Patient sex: M
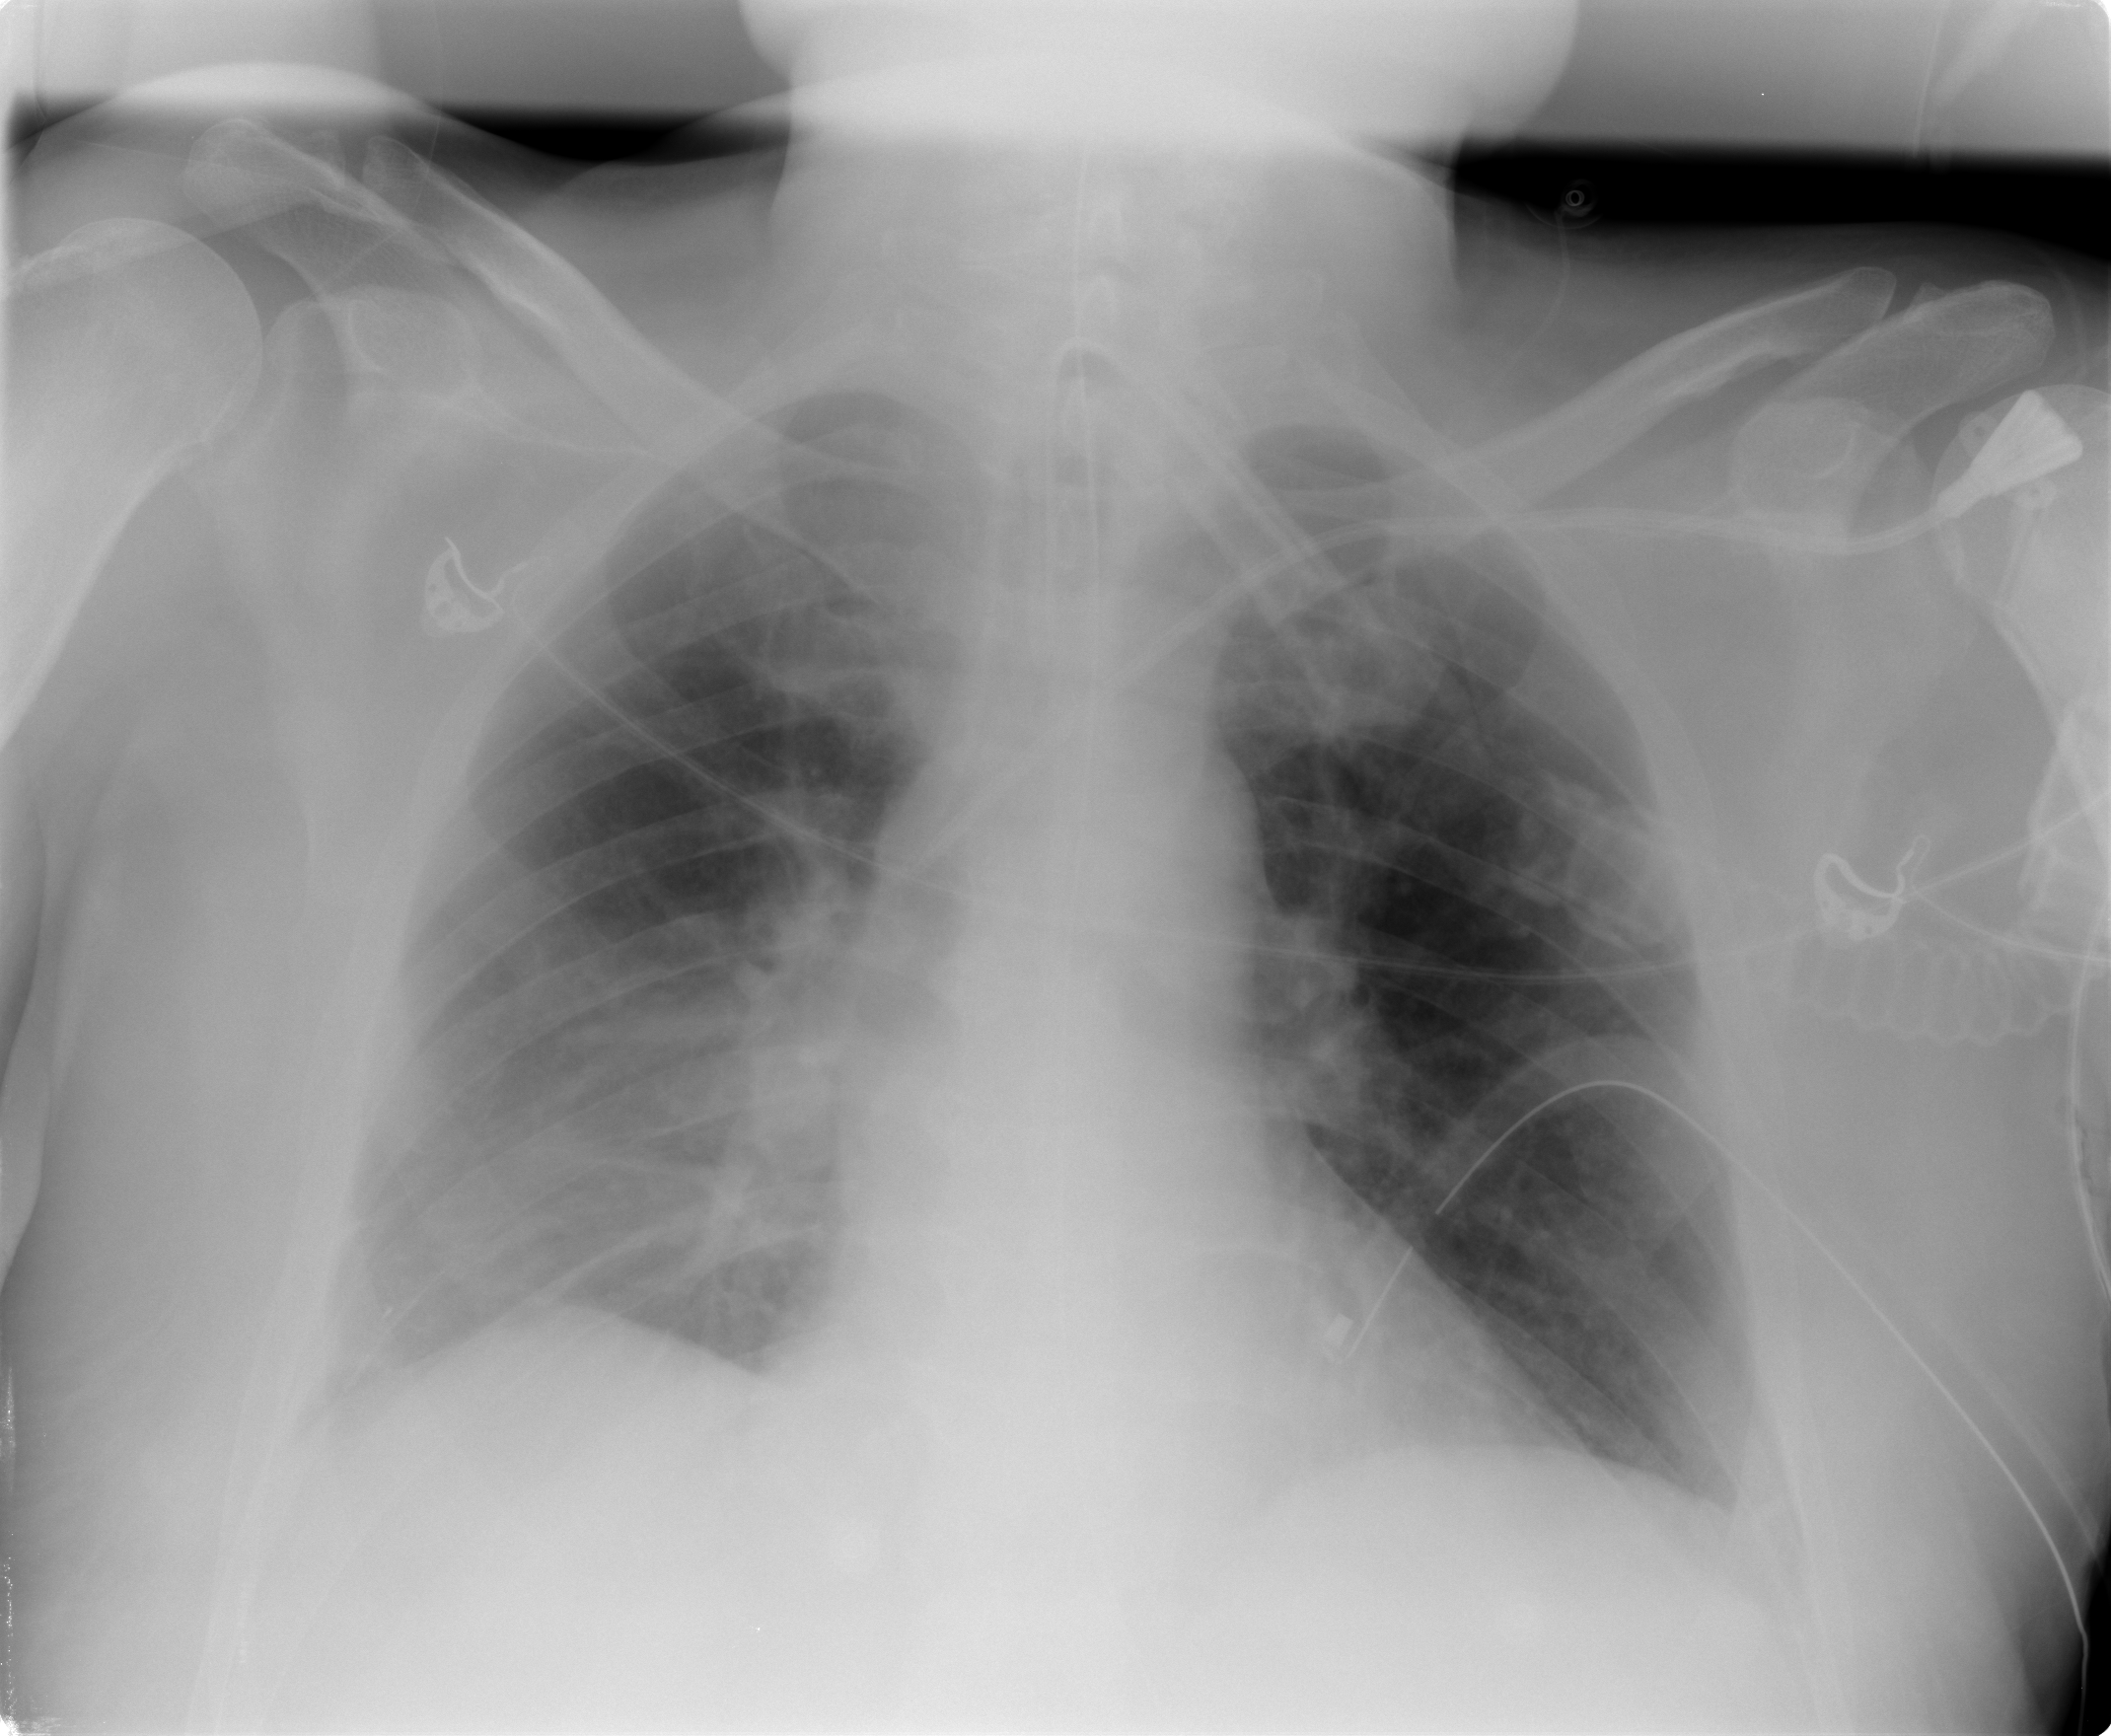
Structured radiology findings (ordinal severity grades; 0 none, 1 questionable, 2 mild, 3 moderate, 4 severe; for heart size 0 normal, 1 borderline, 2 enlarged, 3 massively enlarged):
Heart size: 2
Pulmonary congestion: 0
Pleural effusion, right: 2
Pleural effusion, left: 0
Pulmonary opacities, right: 0
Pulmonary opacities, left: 0
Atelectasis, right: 2
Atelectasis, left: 0